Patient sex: M
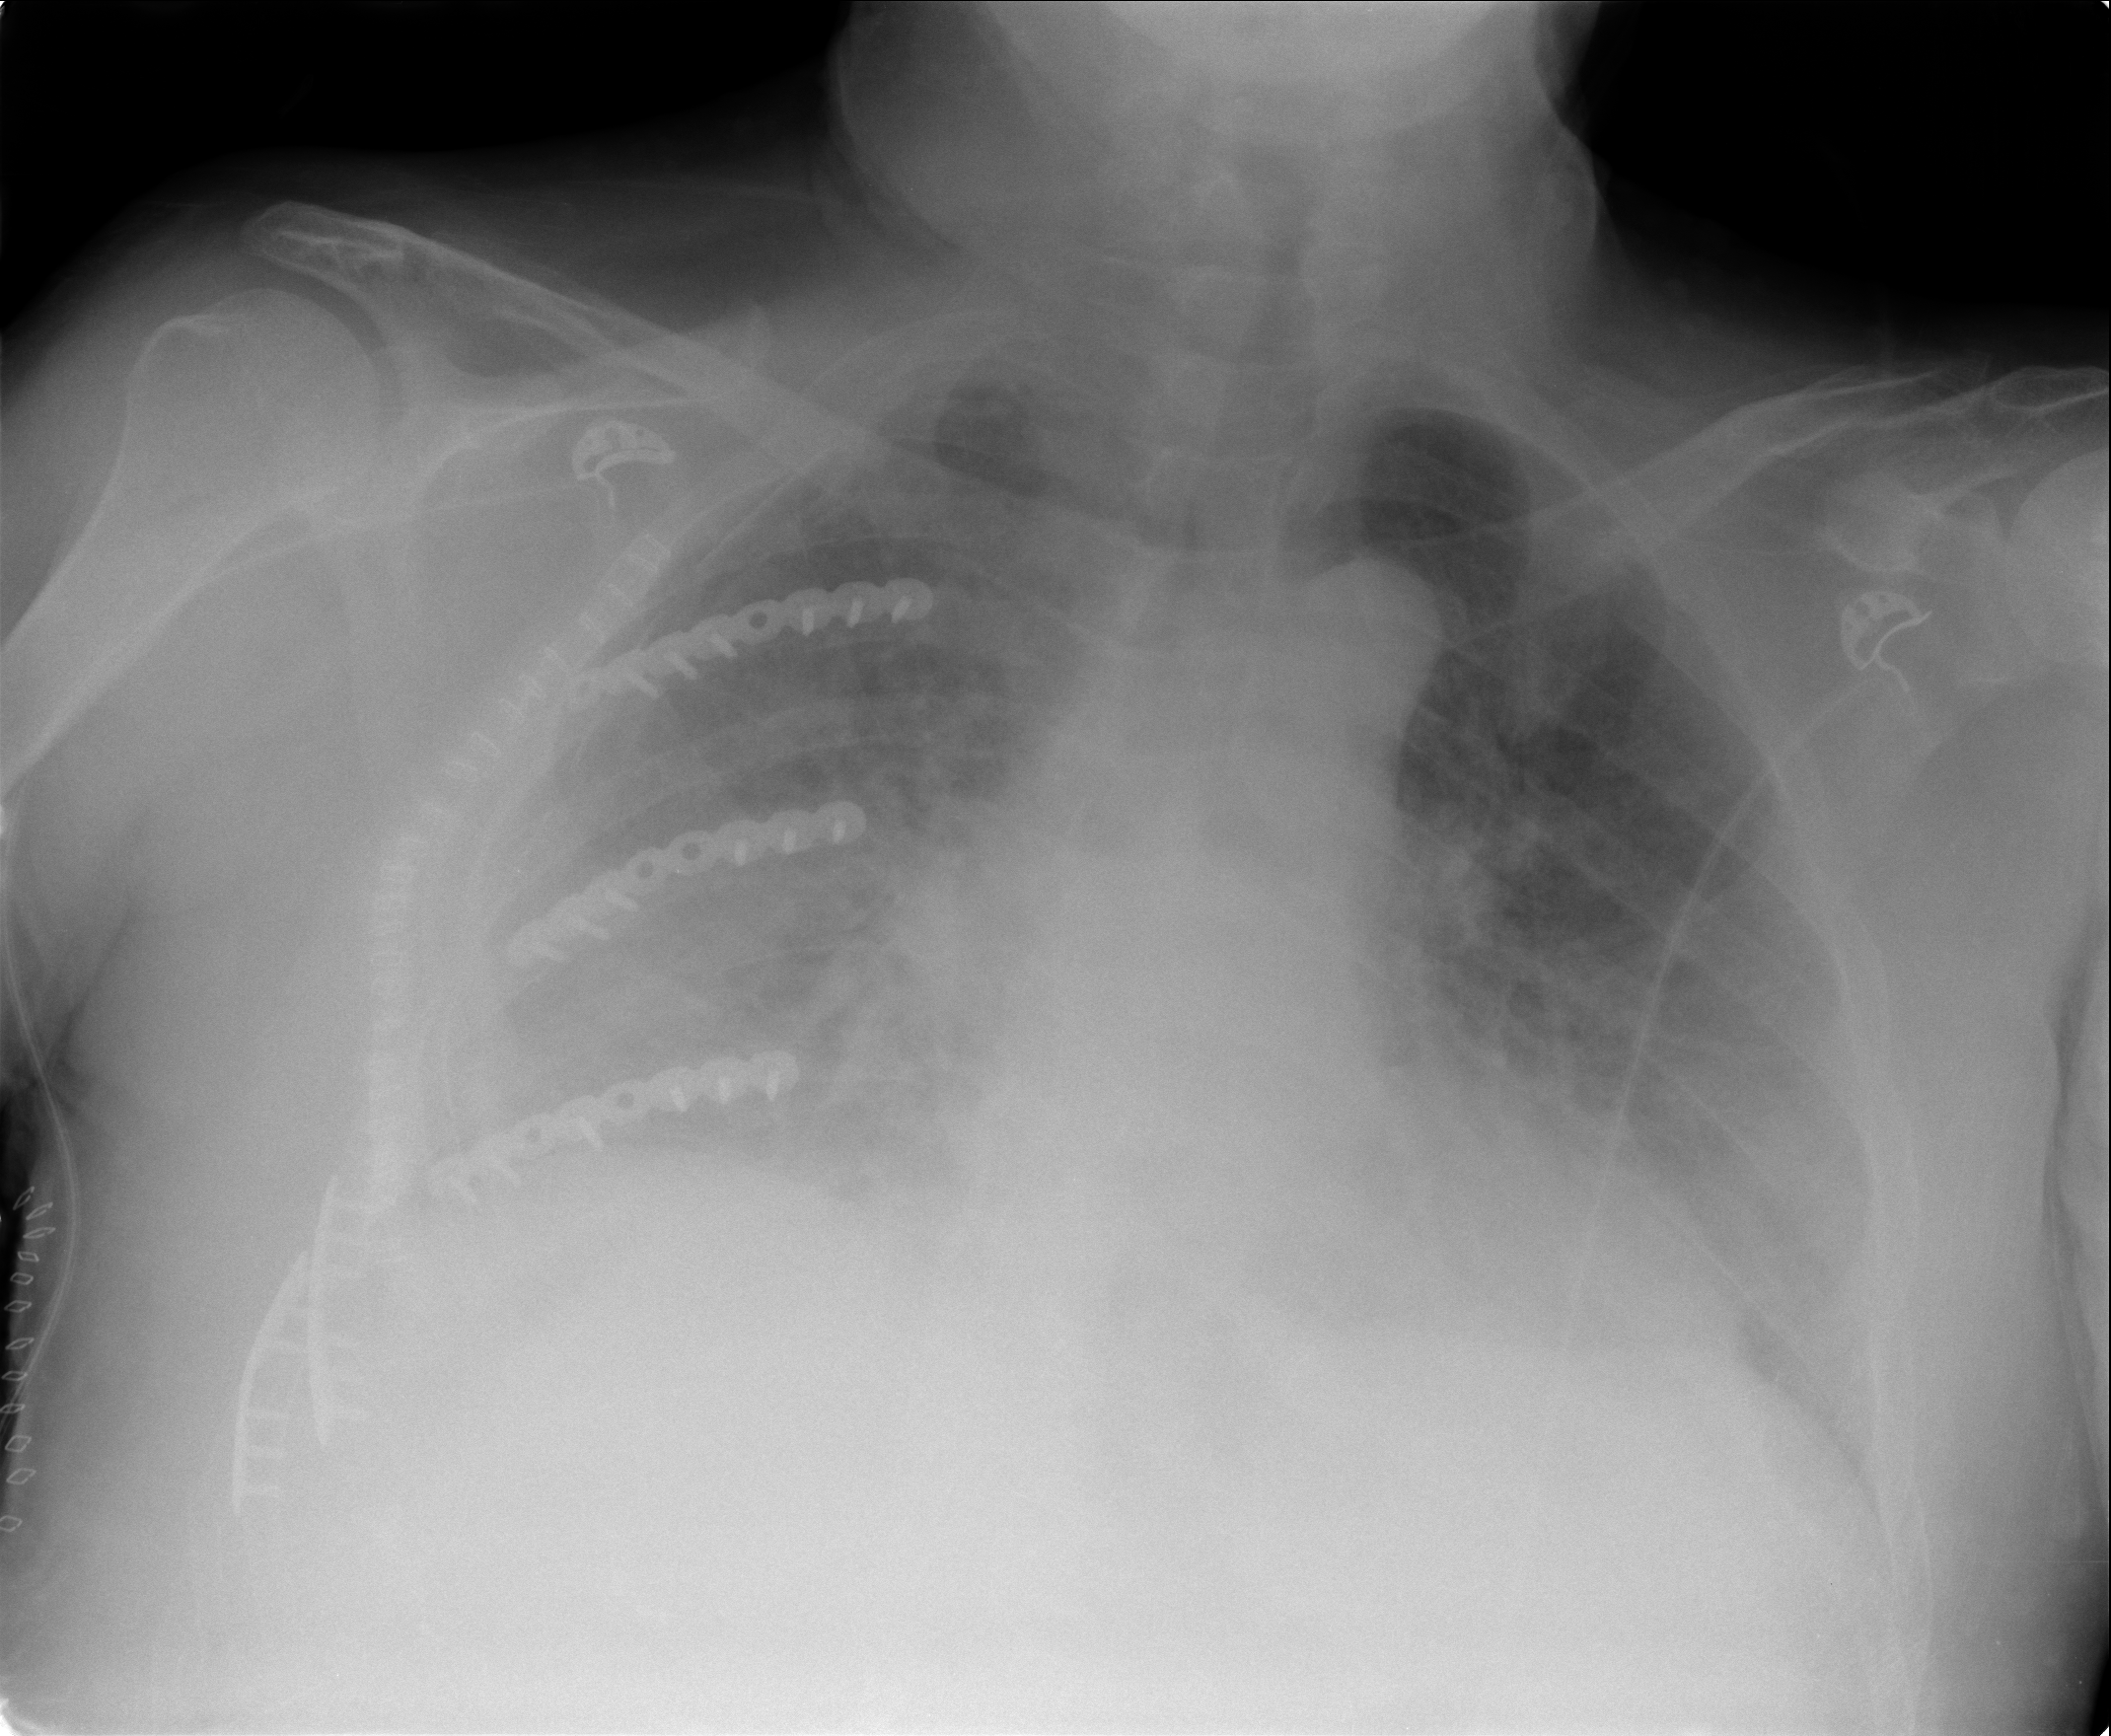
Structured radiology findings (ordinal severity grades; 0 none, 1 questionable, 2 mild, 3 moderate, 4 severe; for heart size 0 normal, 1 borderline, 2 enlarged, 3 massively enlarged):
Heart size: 1
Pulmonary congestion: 2
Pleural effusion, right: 1
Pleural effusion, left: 1
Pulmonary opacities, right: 2
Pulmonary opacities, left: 2
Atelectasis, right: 2
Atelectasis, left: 1